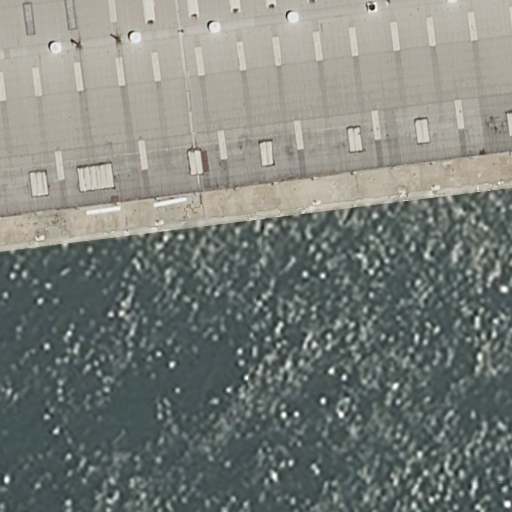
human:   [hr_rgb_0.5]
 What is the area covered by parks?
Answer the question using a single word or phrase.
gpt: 4313m2

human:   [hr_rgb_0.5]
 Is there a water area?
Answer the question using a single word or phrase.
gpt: yes

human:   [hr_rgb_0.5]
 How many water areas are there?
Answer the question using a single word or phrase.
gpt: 1

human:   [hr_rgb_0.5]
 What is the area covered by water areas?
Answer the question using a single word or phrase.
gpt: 6294m2

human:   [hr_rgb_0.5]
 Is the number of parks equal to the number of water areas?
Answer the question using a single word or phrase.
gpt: yes

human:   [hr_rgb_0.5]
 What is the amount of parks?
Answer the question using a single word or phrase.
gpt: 1

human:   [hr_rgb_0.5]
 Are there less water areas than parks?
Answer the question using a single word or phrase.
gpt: no

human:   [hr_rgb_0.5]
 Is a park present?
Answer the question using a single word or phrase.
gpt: yes

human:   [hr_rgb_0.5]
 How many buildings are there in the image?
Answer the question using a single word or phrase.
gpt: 0

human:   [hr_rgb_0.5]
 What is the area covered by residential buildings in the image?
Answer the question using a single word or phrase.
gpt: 0m2

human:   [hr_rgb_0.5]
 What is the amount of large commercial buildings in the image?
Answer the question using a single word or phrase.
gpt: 0

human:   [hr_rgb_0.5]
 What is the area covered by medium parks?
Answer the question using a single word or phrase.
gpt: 0m2

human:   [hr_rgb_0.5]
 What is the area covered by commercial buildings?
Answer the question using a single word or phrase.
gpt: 0m2

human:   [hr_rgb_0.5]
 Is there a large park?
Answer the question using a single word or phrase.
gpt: yes

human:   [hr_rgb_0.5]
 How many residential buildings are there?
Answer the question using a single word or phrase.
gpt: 0

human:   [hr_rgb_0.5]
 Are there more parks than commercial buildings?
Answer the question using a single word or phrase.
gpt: yes

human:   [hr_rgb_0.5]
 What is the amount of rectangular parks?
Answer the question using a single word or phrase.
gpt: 1

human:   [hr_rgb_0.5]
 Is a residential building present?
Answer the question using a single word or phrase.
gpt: no

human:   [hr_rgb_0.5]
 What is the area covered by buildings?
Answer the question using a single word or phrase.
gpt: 0m2

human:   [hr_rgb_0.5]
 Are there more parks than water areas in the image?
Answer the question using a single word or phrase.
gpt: no

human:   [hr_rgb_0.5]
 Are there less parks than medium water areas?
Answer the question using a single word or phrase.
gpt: no

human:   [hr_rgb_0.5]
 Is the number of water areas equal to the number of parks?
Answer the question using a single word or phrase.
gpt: yes

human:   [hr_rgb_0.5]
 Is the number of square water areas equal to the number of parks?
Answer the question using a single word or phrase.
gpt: no

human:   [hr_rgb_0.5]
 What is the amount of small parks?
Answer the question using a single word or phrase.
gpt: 0

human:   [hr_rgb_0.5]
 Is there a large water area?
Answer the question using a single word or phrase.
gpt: yes

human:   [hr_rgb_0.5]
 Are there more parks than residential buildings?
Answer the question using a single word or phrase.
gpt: yes

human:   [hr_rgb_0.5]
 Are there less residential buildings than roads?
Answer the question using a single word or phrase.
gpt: no

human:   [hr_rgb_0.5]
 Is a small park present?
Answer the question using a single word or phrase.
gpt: no

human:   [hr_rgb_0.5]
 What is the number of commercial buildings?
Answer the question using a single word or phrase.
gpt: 0

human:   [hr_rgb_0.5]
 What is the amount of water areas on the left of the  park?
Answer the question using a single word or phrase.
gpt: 0

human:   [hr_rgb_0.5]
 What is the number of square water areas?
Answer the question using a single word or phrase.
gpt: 0

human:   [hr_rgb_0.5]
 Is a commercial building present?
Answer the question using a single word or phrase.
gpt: no

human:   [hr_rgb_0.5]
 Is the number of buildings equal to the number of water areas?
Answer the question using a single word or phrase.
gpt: no

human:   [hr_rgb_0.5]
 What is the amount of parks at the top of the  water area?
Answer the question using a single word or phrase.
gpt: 1

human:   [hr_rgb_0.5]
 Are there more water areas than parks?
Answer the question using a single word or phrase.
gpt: no

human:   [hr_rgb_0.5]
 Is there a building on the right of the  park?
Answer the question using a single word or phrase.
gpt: no

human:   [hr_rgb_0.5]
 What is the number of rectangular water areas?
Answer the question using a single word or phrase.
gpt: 1

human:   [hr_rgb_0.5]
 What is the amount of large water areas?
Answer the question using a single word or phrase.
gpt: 1

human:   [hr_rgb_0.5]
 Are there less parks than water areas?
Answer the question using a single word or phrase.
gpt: no

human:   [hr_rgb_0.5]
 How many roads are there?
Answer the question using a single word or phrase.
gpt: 0

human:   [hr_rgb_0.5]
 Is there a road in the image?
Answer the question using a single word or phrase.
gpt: no

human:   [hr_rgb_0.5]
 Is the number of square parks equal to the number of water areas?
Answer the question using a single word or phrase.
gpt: no

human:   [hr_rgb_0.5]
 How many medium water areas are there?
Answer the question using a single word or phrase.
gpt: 0

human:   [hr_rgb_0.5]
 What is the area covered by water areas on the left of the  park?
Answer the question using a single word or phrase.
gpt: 0m2

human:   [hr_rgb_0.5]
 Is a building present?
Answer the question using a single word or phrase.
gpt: no

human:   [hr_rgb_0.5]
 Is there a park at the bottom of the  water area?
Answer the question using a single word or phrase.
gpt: no

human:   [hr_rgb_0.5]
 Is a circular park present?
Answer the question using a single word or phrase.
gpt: no

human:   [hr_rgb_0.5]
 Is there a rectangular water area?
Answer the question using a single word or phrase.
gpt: yes

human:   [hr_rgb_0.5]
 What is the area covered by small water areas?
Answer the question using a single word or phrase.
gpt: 0m2

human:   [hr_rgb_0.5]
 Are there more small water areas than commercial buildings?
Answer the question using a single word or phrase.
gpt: no

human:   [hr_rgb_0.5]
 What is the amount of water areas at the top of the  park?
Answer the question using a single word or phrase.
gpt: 0

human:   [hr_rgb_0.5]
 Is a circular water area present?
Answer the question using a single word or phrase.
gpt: no

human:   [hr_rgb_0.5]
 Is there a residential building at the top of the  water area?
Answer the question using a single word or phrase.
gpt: no

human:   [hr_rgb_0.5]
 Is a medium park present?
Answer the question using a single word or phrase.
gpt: no

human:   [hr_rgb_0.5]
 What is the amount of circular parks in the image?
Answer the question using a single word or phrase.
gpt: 0

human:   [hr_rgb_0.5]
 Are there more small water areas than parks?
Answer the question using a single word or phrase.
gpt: no

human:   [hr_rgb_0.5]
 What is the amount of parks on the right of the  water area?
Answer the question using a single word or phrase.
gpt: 0

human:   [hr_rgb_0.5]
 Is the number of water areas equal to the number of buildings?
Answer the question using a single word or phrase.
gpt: no

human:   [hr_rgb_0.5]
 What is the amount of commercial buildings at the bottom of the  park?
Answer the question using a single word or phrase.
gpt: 0

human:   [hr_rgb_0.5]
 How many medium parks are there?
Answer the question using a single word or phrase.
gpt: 0

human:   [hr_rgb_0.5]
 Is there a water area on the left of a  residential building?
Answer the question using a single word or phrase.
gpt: no

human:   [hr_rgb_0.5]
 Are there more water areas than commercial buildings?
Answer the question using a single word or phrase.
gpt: yes

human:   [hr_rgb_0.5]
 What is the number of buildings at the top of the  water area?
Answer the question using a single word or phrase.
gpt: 0

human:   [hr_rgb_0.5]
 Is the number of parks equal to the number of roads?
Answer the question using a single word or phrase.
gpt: no